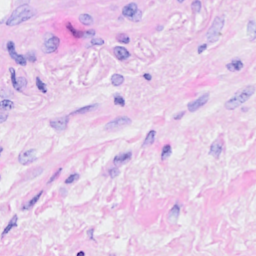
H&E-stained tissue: Breast